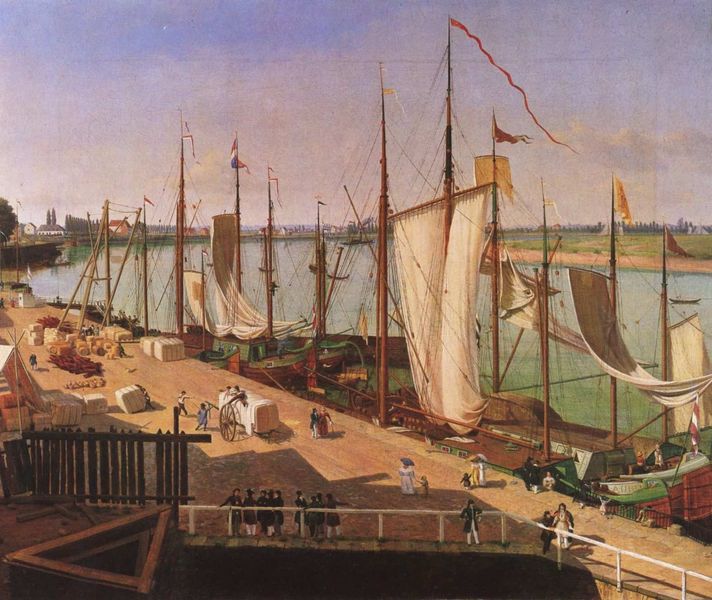
Titel: Düsseldorf, Hafen
Künstler: Jan Velten
Standort: Köln
Institution: Wallraf-Richartz-Museum
Schlagwörter: blau, himmel, meer, schatten, wasser, weiß, wolken, bäume, dreieck, fluss, frauen, gelb, grün, landschaft, menschen, sand, see, stadt, ufer, braun, damen, frau, hell, holz, hut, licht, männer, pastell, straße, anlage, dame, haus, rot, schirm, weg, wiese, zaun, leute, holland, horizont, häuser, wind, brücke, flach, gewässer, kanal, kirche, sonne, kind, paar, boot, boote, karren, kinder, pferd, räder, bewölkt, küste, schiff, schiffe, segel, segelschiffe, sommer, strand, ansicht, fahnen, kisten, fahne, fischer, flagge, mast, arbeiten, transport, hitze, mauer, lattenzaun, kutsche, kutschen, markt, platz, vogelperspektive, beladen, entladen, hafen, kähne, ladung, rad, wagen, wagenrad, anleger, kai, lastkahn, masten, romantik, seemänner, steg, geländer, bretter, segelboote, takelage, taue, segler, türme, mole, fracht, abgrund, becken, wolkig, wimpel, atmosphäre, kaufleute, flaggen, matrosen, bateaux, maste, hafenbecken, zelt, ware, port, rhein, flagen, pakete, schleuse, waren, häser, wsser, ausladen, mer, rah, horzont, ballen, güter, verschiffen, arbeitsam, entlade, estuaire, woilken, arbeiteer, frachtgut